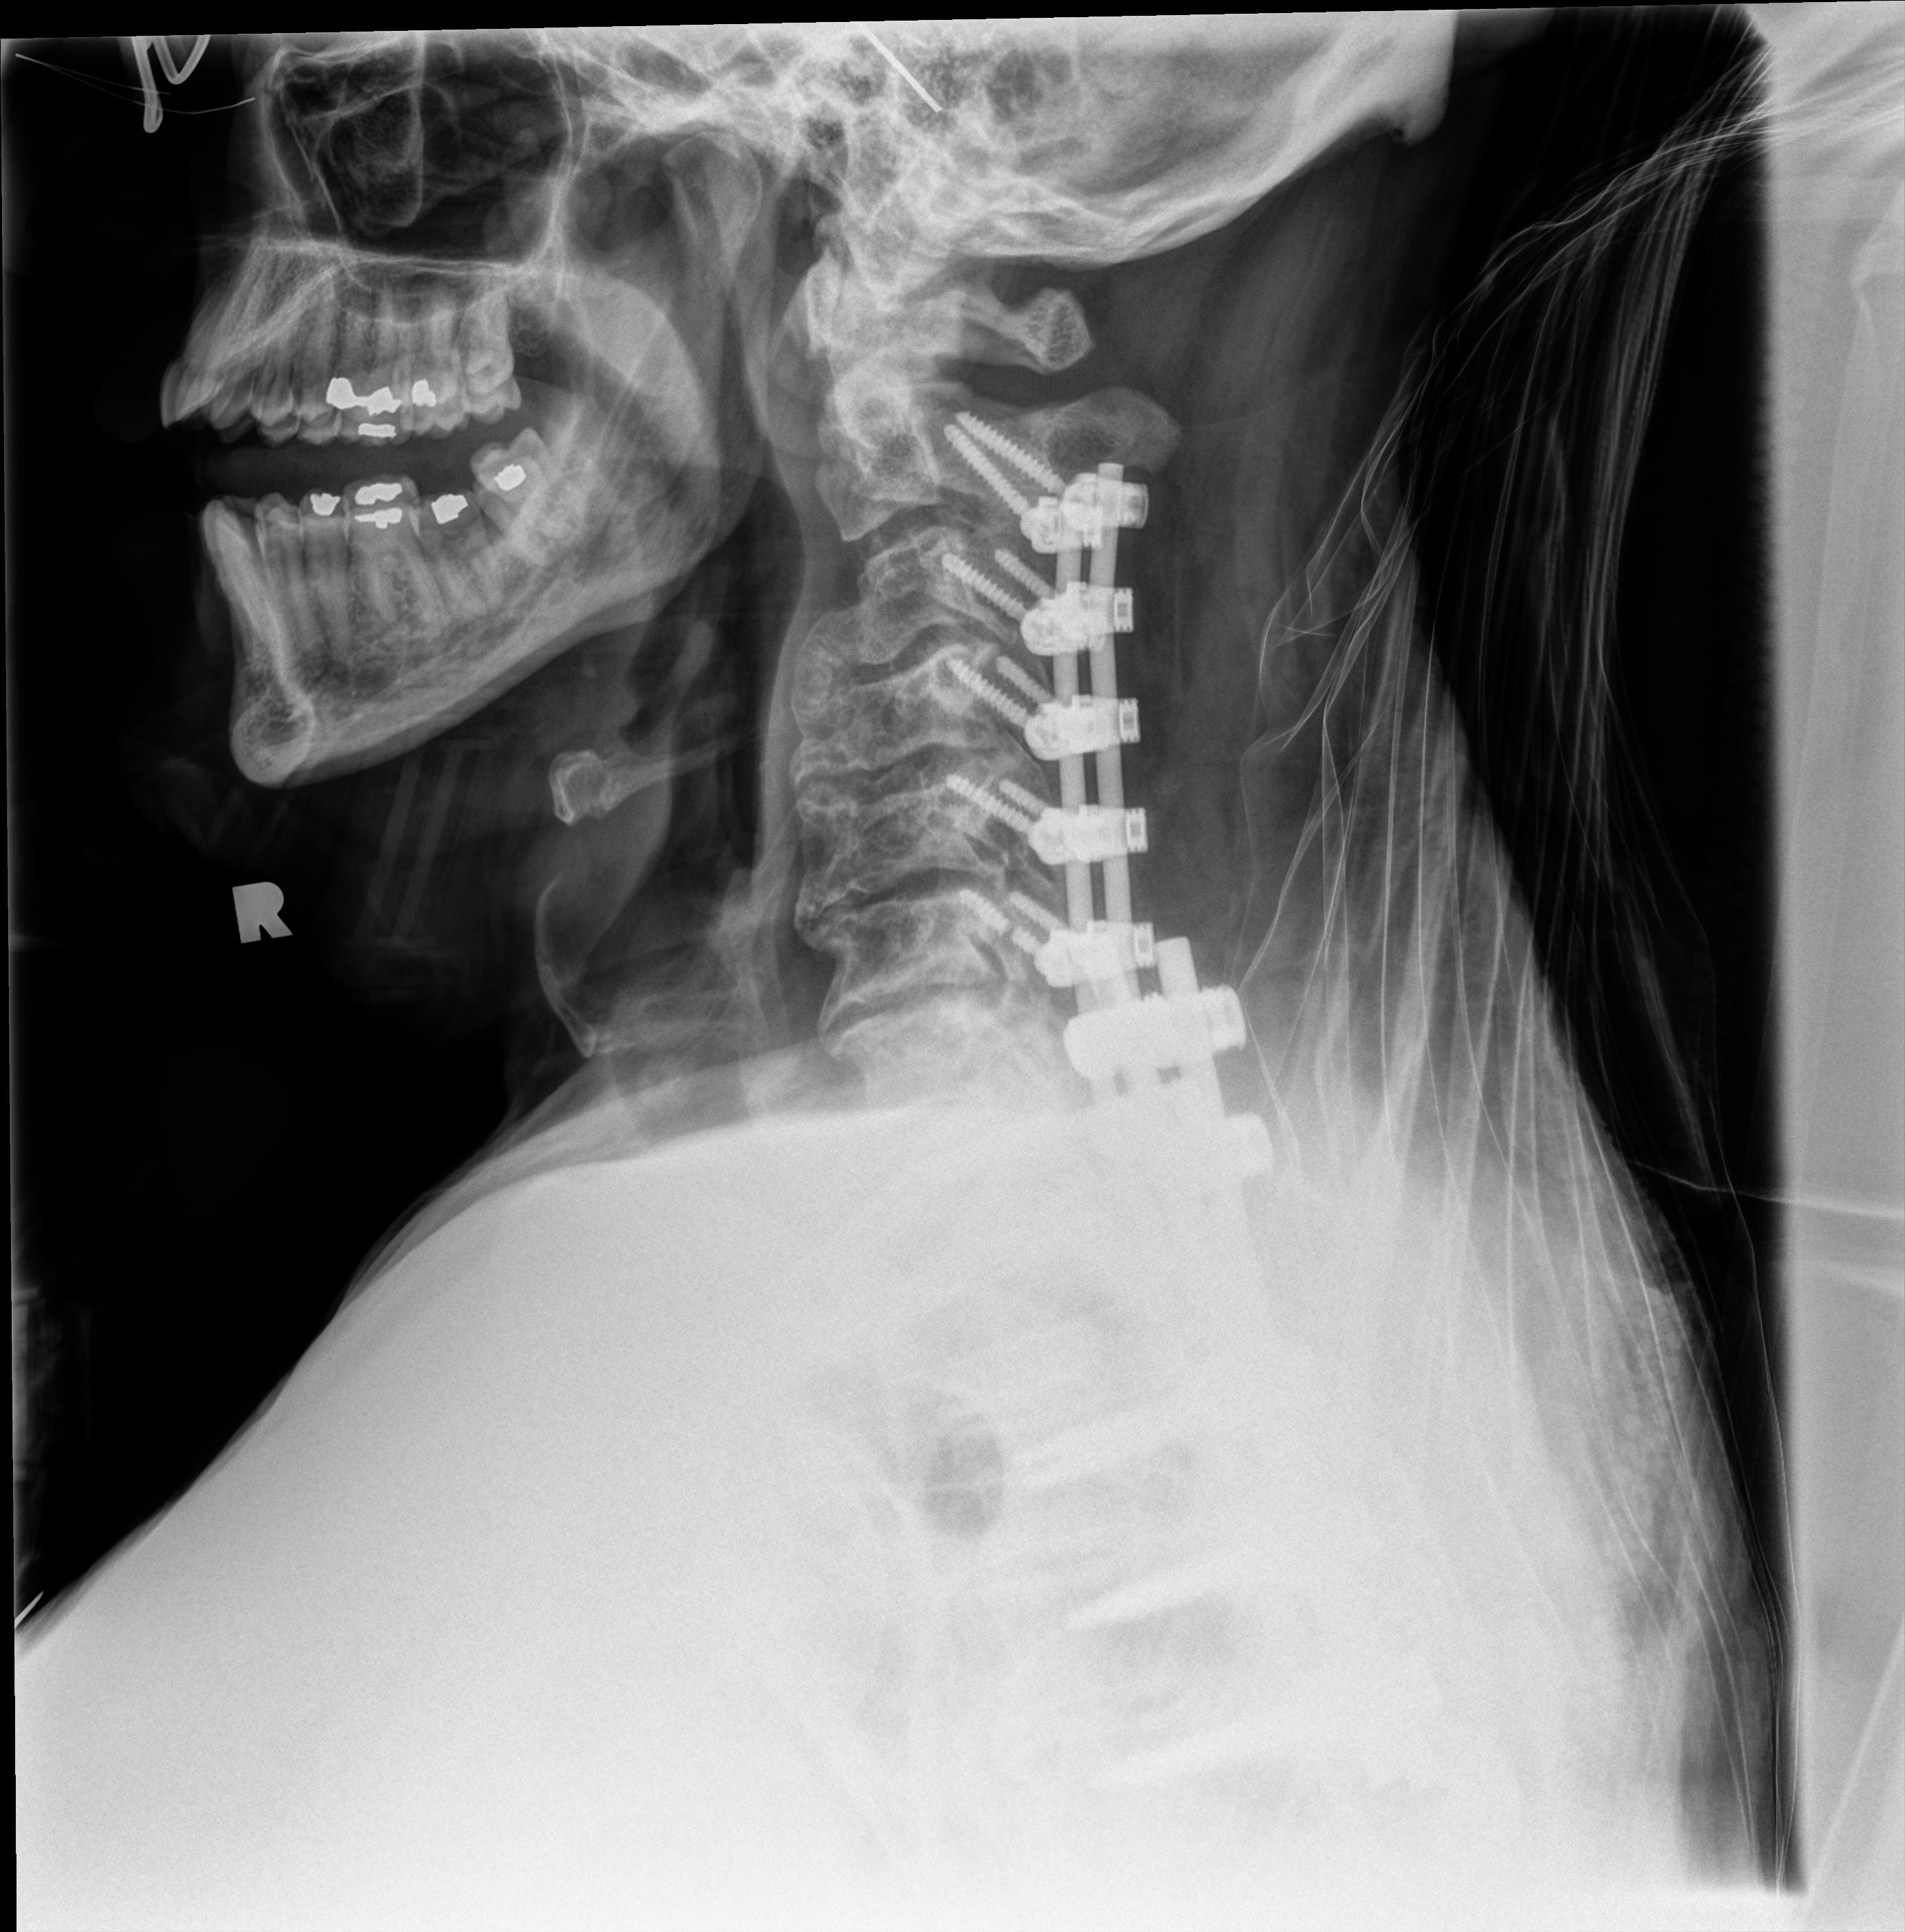
View: LATERAL
Implant manufacturer: nuvasive reline